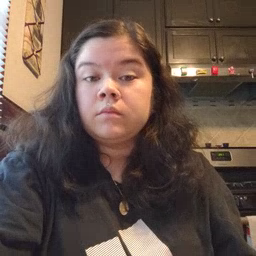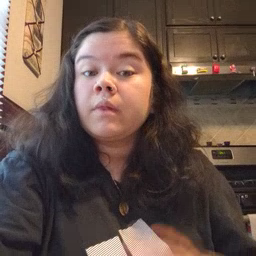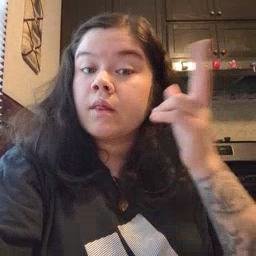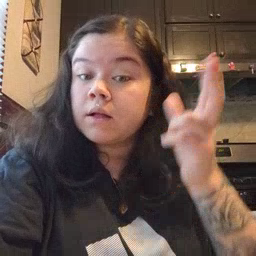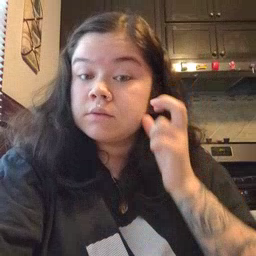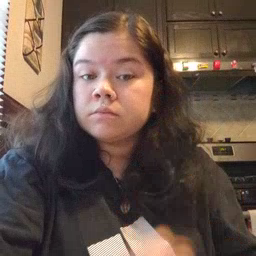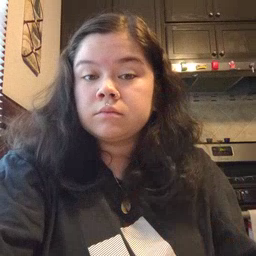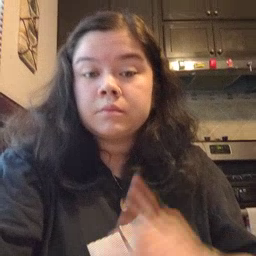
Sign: listen